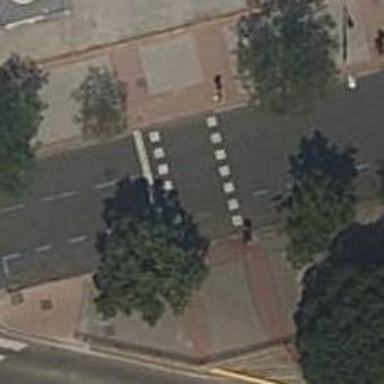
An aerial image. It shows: Road crossing with traffic signals.